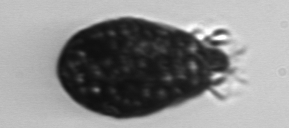
Label: Strombidium_tintinnodes